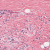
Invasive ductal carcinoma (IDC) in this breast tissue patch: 0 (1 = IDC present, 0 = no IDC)